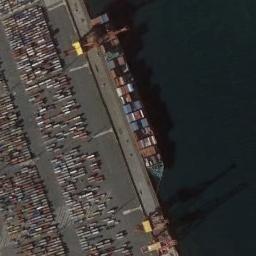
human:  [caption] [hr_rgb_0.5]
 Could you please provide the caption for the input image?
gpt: There is a ship in the blue water on the shore .

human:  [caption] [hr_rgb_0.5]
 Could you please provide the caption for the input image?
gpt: A green container-laden ship is docked by the dock, With large containers and loading and unloading equipment on the dock .

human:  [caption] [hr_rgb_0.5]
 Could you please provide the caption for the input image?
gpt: The cargo ship full of containers is docked at the container terminal and the water is deep blue .

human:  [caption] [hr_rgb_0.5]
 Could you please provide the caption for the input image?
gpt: There are many containers on the ship .

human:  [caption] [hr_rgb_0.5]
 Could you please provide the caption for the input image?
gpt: The ship with many containers is at the harbor with many containers .